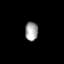
Tissue: lung
Cell type: Smooth muscle cells
Senescence score: 0.5853
Nuclear area (px): 238
Mean DAPI intensity: 162.046